Question: I want a dynamically submenu. Now I tried this way:
'''
@interface AppController()
@property(strong) Accounts * accView;
@property (weak) IBOutlet NSMenuItem *serverMenu;
@end
@implementation AppController
-(void)awakeFromNib {
_accView = [[Accounts alloc] initWithNibName:@"Accounts" bundle:nil];
[self.viewk addSubview:[_accView view]];
[[_accView view] setFrame:self.viewk.bounds];
NSMenuItem * testItem = [[NSMenuItem alloc] initWithTitle:@"Test" action:@selector(test:) keyEquivalent:@""];
[[_serverMenu submenu] addItem:testItem];
}
- (void)test:(id)test {
}
'''
Then it get's added but I can't click on it. It's like this:

How can enable it?
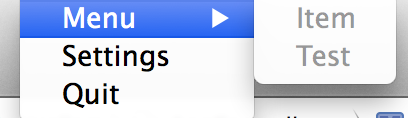
Answer: You also need to assign a target to your NSMenuItem, like
'''
[testItem setTarget:self];
'''